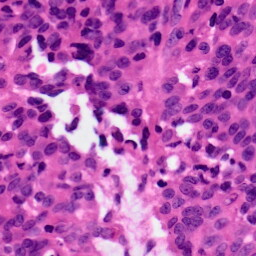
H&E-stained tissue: Ovarian